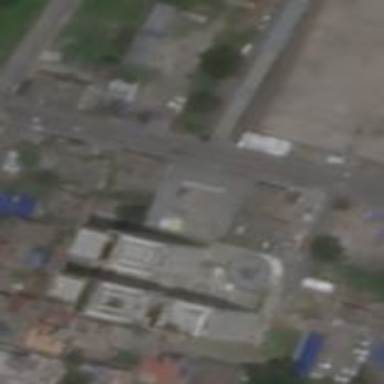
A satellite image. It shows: Government office.